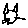
Label: cat